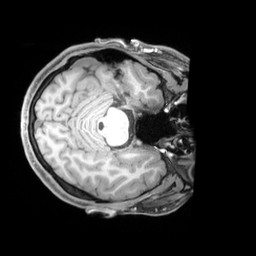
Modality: T1w
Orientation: axial
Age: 21
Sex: male
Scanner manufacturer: siemens
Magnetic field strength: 3 T
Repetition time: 1.97 s
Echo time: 0.00206 s